Interaction volume radius: 5 \u00c5
Interaction volume height: 25 \u00c5
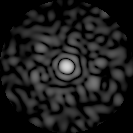
Disorder parameter: 0.8376